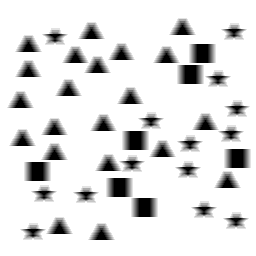
Squares: 7
Triangles: 21
Stars: 14
Total shapes: 42